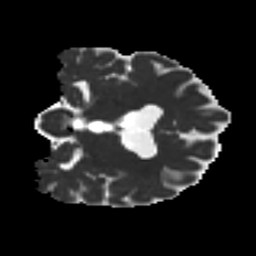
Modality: MD
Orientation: coronal
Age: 25
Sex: female
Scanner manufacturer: ge
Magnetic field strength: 3 T
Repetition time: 7.8 s
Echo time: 0.0606 s